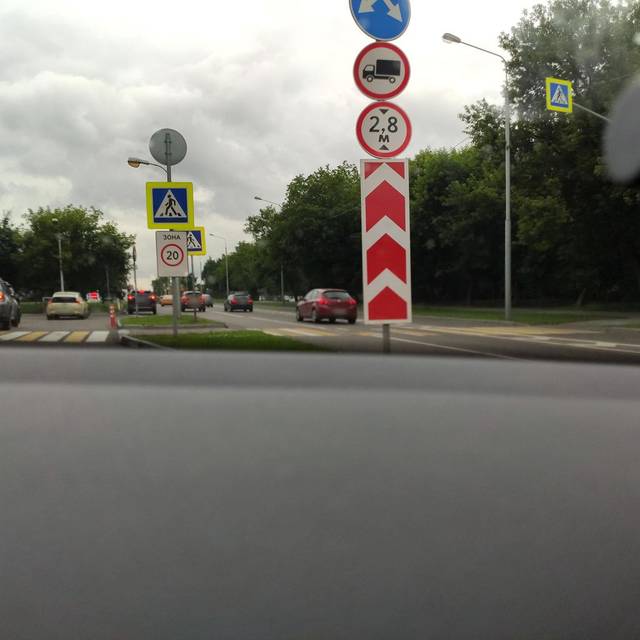
Region: Russia
Coordinates: 55.668, 37.659